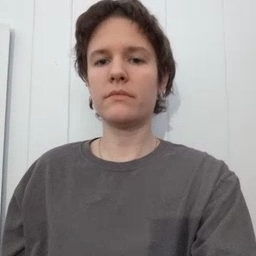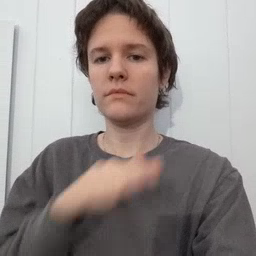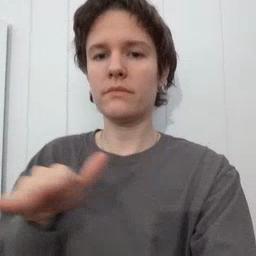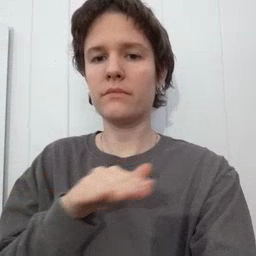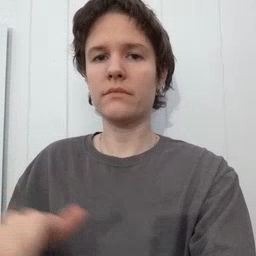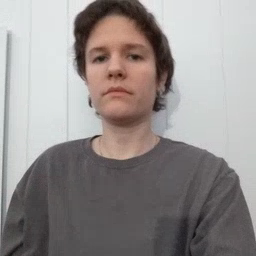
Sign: clean